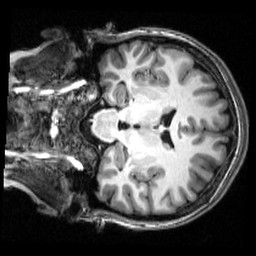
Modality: T1w
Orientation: coronal
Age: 20
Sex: female
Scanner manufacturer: siemens
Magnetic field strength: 3 T
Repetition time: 2.53 s
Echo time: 0.00339 s